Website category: sports
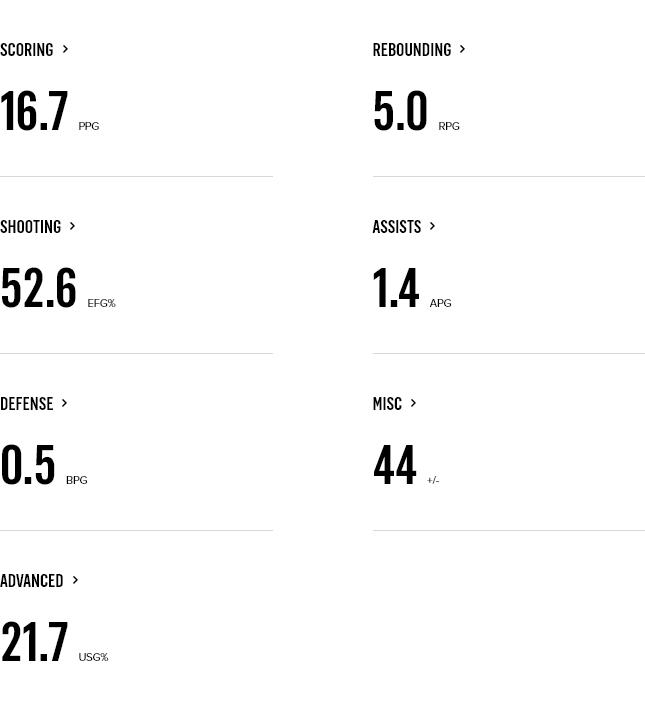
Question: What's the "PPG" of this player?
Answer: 16.7

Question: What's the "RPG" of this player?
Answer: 5.0

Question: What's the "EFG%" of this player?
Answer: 52.6

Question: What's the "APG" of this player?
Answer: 1.4

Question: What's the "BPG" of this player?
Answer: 0.5

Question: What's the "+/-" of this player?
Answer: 44

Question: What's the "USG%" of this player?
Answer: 21.7

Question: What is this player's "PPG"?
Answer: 16.7

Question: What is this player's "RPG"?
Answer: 5.0

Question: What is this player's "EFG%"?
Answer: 52.6

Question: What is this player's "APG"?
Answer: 1.4

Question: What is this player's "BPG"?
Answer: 0.5

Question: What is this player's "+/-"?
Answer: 44

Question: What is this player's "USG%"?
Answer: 21.7

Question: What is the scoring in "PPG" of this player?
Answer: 16.7

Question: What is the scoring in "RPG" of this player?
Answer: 5.0

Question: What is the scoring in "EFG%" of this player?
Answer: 52.6

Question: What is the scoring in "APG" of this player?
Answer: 1.4

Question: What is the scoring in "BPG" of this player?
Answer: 0.5

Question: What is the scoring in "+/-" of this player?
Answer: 44

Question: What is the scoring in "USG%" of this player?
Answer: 21.7

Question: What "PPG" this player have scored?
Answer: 16.7

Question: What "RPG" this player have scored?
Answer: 5.0

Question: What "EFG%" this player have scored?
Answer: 52.6

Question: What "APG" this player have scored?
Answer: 1.4

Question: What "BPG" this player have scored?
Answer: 0.5

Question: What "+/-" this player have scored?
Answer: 44

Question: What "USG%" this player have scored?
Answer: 21.7

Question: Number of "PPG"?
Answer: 16.7

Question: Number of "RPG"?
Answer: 5.0

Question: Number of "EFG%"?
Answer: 52.6

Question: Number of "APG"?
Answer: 1.4

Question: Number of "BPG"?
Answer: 0.5

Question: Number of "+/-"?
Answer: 44

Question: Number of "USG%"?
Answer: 21.7

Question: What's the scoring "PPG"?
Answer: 16.7

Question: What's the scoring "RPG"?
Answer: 5.0

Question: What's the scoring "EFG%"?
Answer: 52.6

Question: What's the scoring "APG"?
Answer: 1.4

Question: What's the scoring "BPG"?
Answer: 0.5

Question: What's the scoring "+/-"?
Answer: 44

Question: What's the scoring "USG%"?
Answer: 21.7